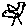
Label: bird